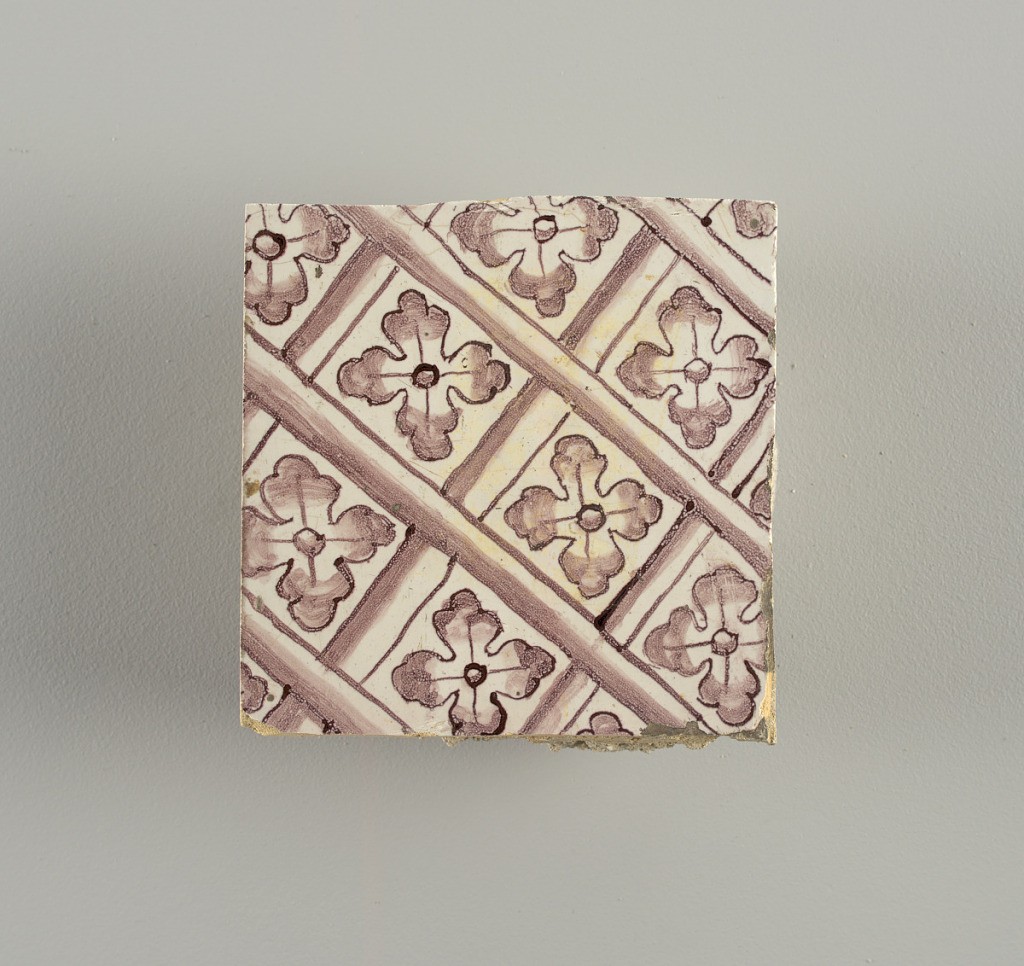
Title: Wall facing
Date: ca. 1725
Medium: Tin-glazed earthenware, underglaze
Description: Horizontal rectangle.  Thirty-seven tiles wide and twenty-one high with opening for door or window nineteen and one-half tiles high and twelve wide.  To left and right of opening, centered canopy above. Left, woman representing Hope, right, a sculputure urn.  Centered above opening, a mascaron.  Arabesque design of foliage.